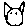
Label: cat